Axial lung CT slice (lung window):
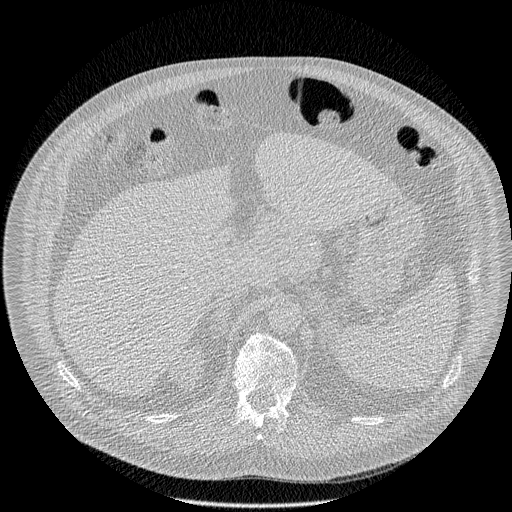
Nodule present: no